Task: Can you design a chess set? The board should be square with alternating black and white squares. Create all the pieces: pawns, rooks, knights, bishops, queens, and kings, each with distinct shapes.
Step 561:
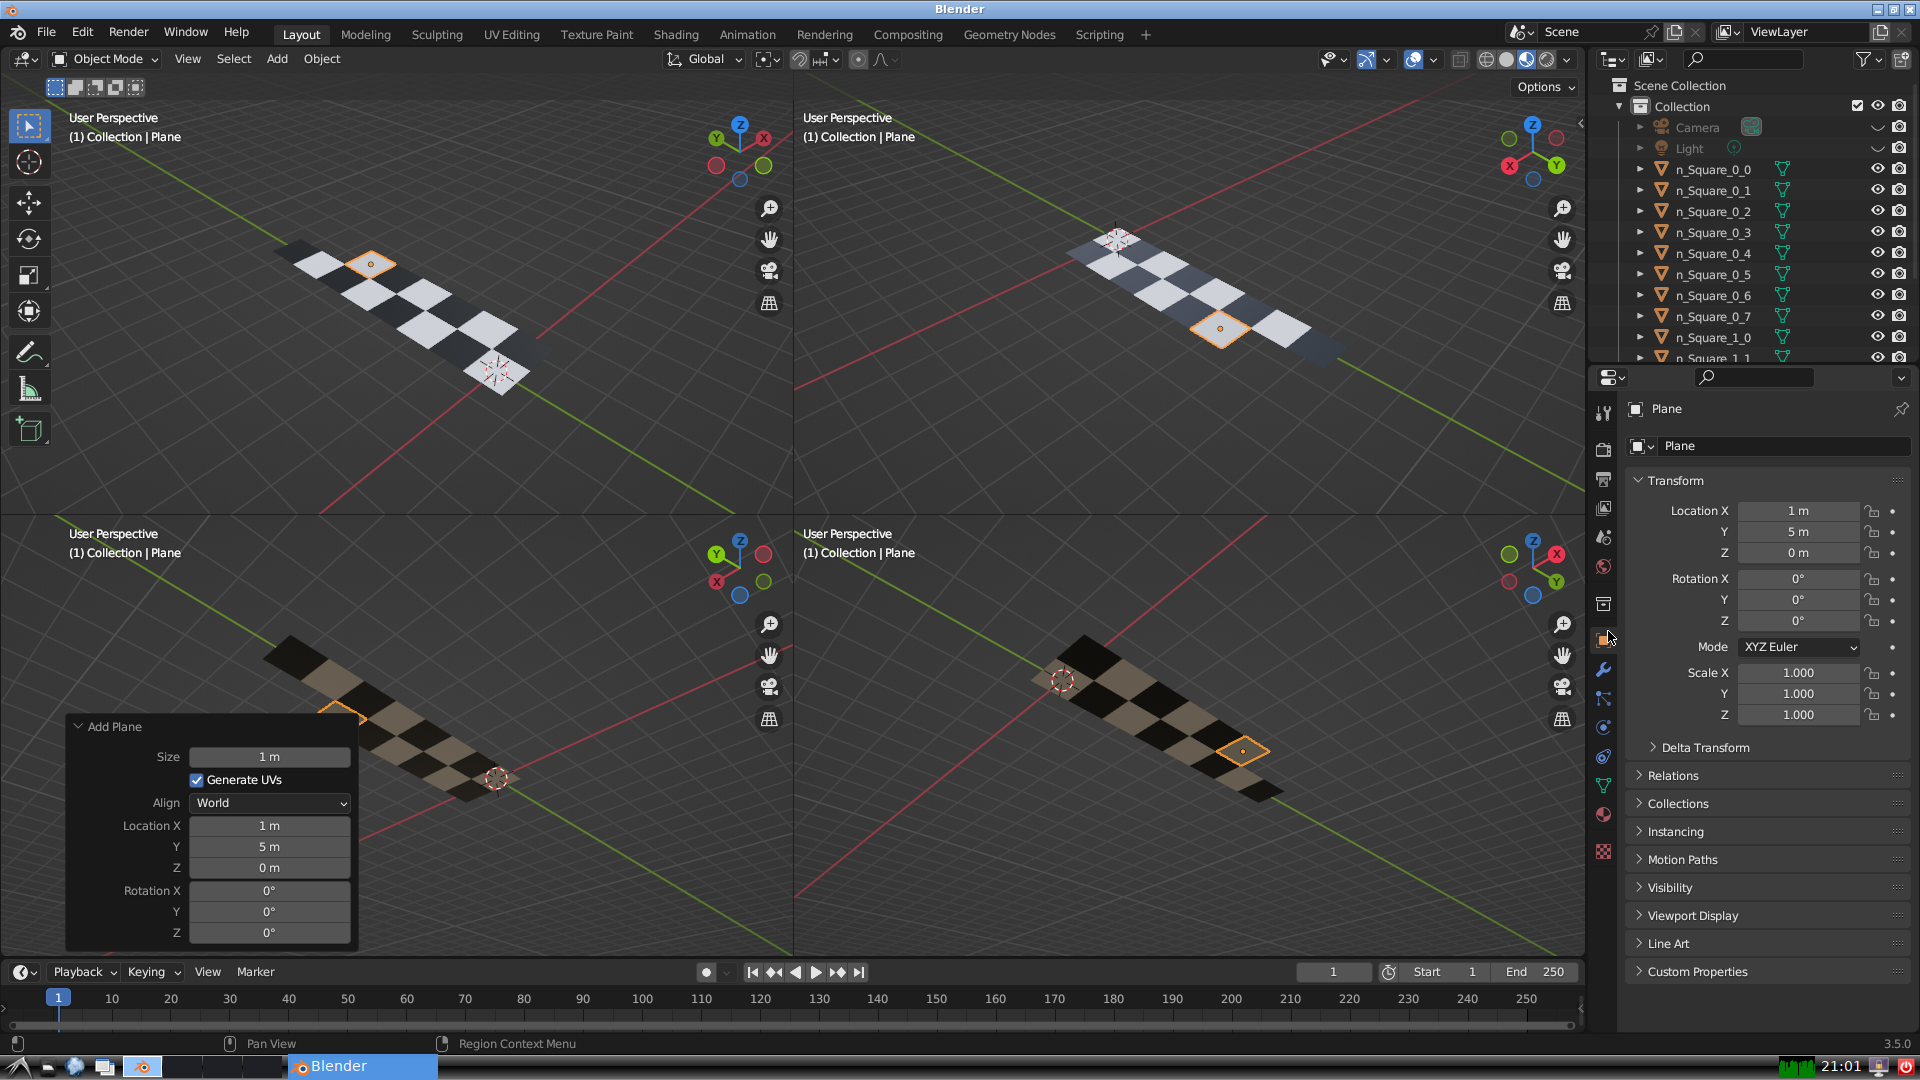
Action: {"mouse_move": [1732, 445]}